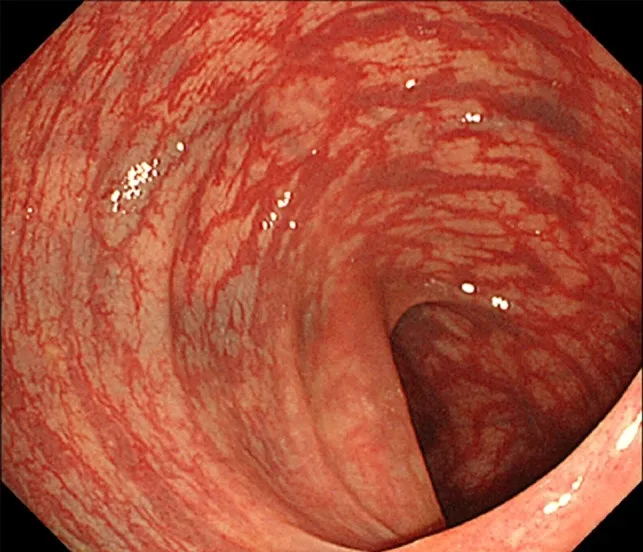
Colonoscopy findings. There are abnormally dilated blood vessels in the mucosa and submucosa of the sigmoid colon.
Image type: endoscopy (gi_endoscopy)